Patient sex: M
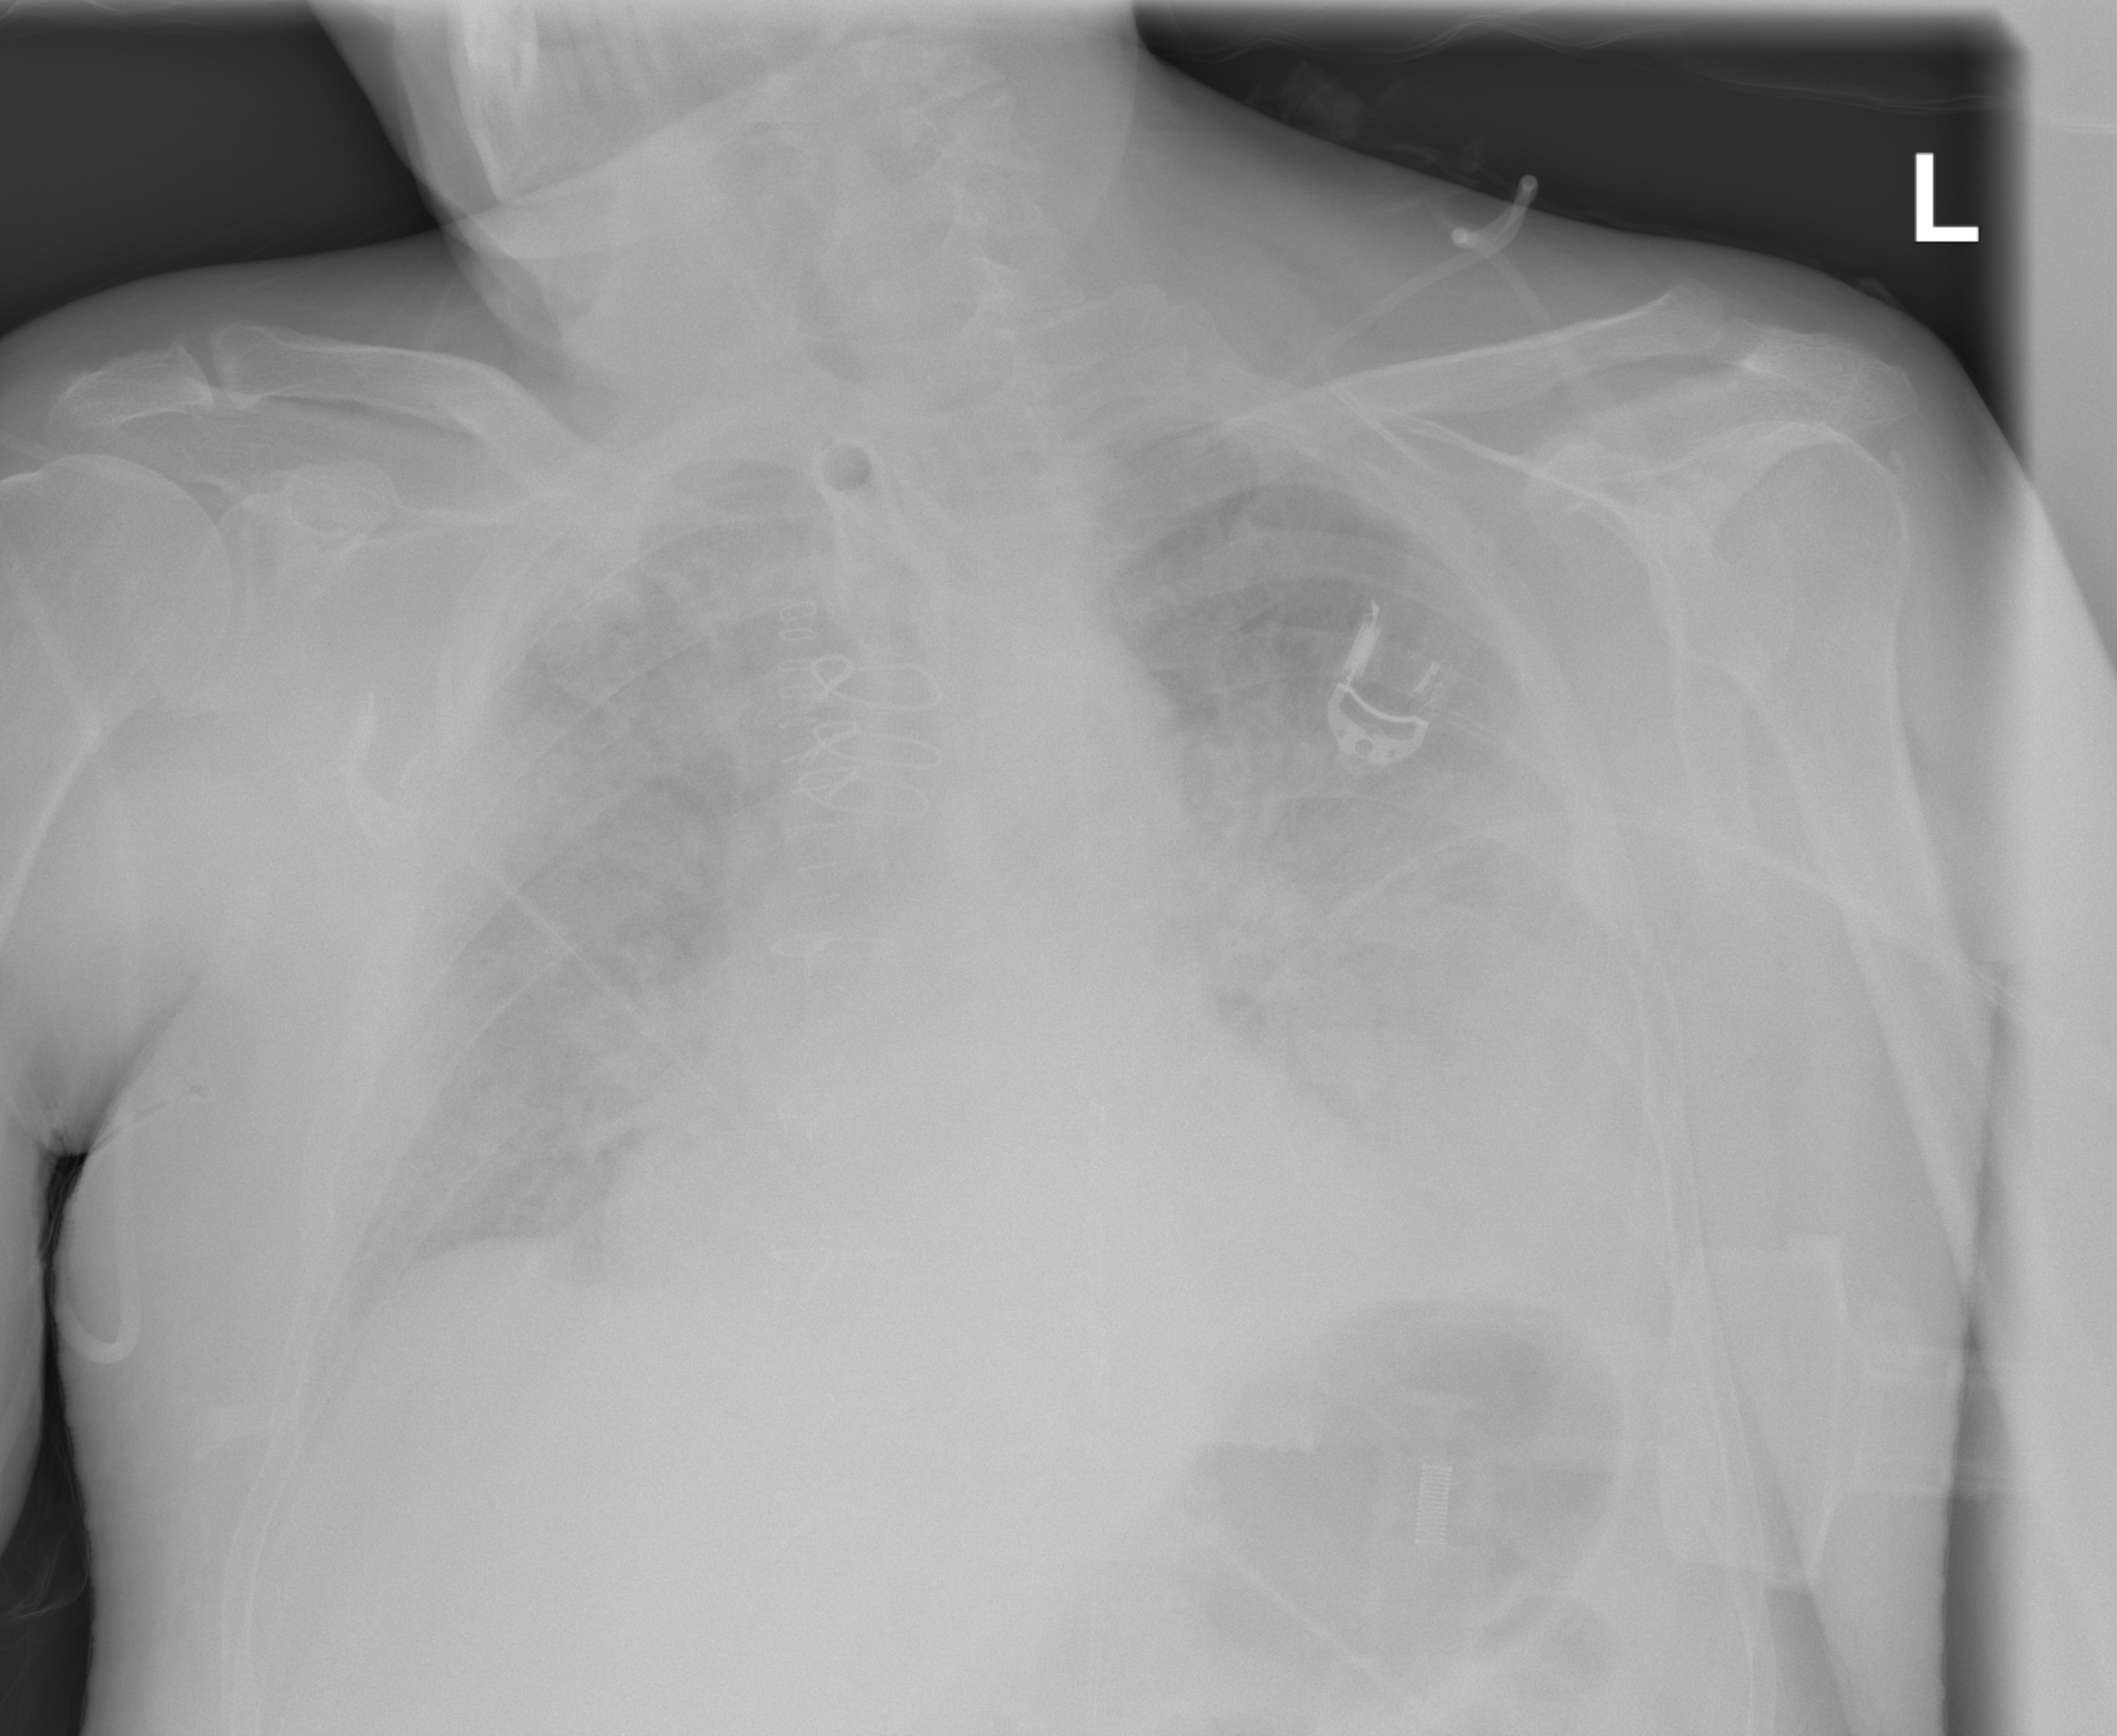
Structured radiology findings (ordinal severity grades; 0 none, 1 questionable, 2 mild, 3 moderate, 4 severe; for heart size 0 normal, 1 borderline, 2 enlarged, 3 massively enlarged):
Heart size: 0
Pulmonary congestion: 2
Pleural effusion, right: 0
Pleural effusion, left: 2
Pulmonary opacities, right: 2
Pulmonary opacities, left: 2
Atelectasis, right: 2
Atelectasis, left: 3